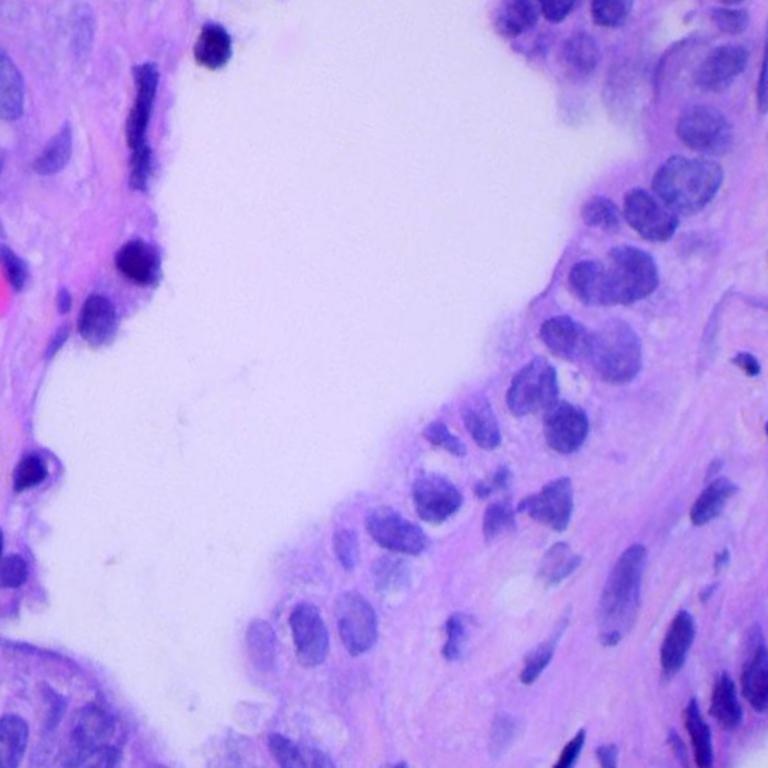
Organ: lung
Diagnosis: adenocarcinomas